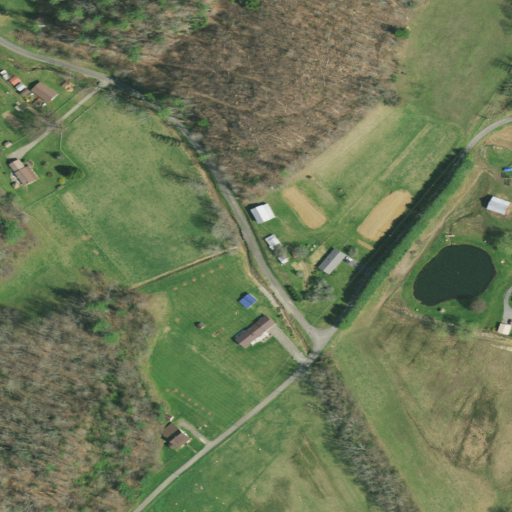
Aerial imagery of valley in Tennessee named Campbell Hollow containing pasture, deciduous forest, open development, shrub, mixed forest, and low intensity development